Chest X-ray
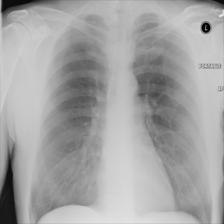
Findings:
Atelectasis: negative
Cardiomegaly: negative
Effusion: negative
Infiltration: negative
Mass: negative
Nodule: negative
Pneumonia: negative
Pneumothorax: negative
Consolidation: negative
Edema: negative
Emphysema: negative
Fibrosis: negative
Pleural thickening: negative
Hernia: negative